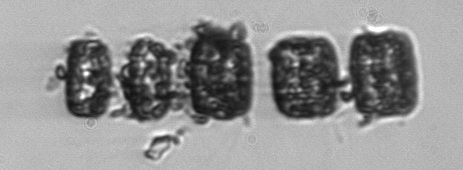
Label: Thalassiosira_TAG_external_detritus